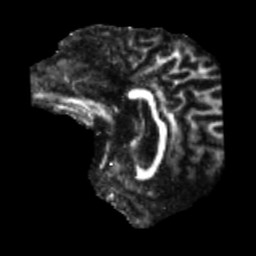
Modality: FA
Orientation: sagittal
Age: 47
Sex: male
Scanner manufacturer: siemens
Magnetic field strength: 3 T
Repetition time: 5.25 s
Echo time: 0.08 s